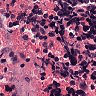
Metastatic tissue present: no